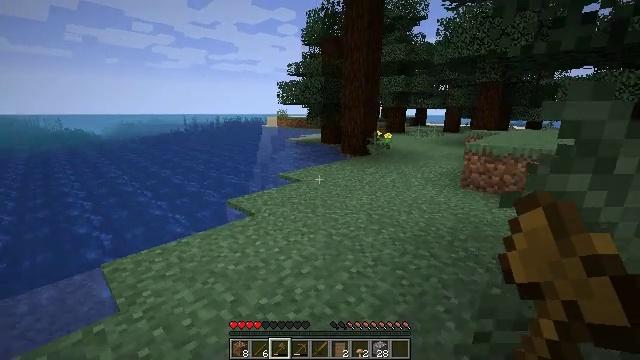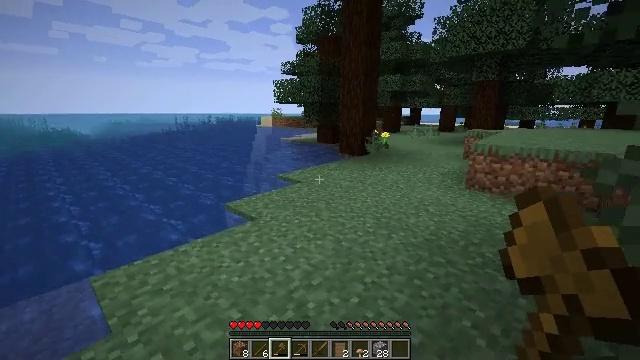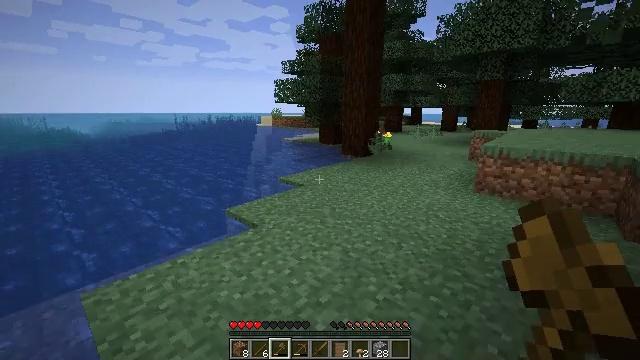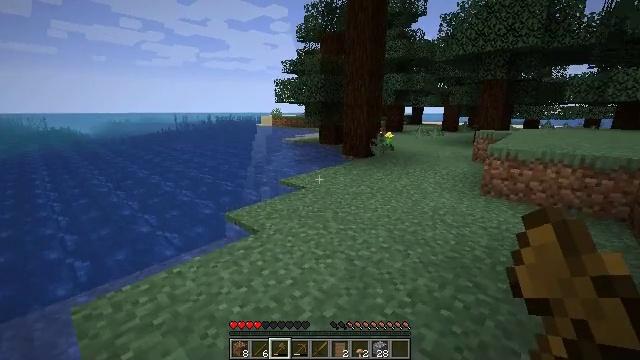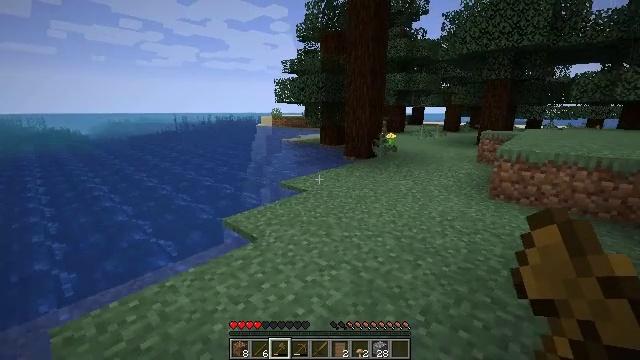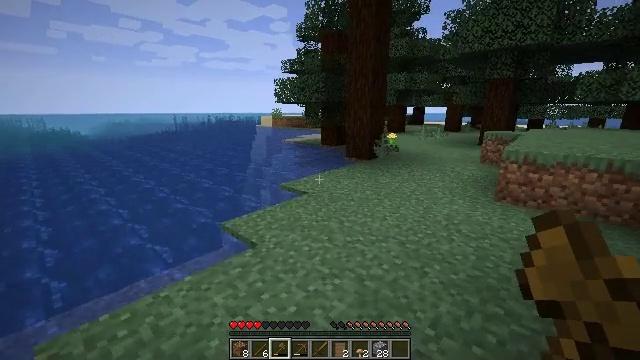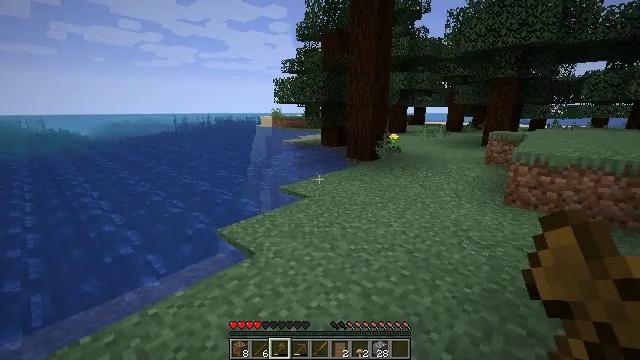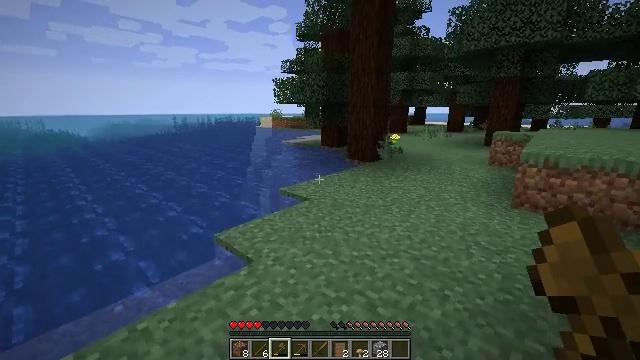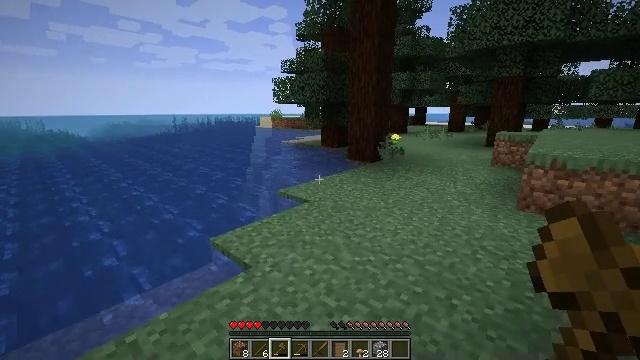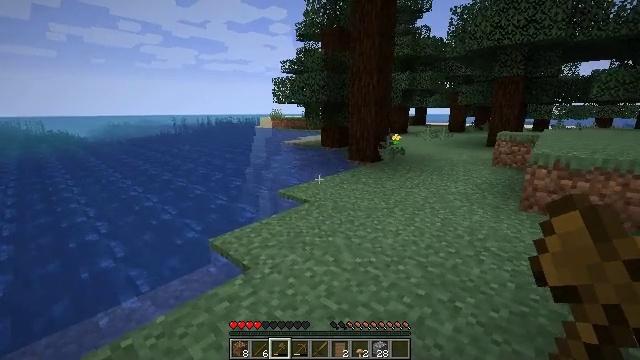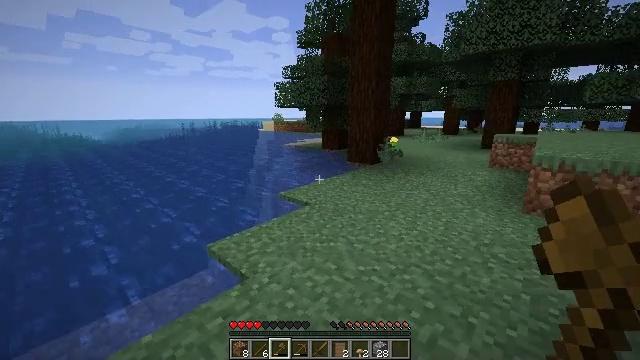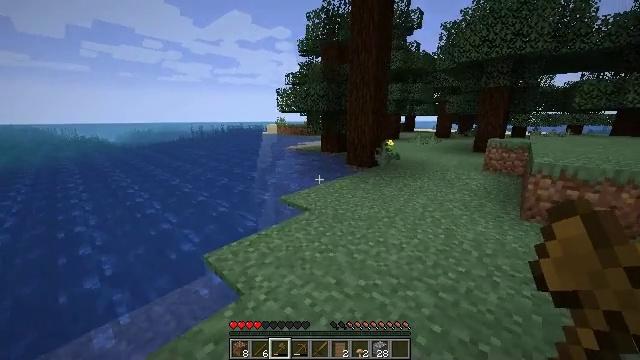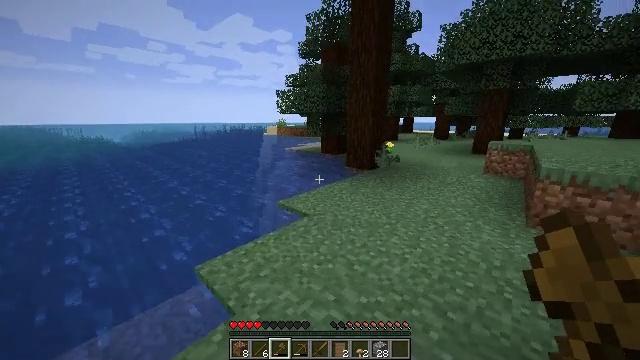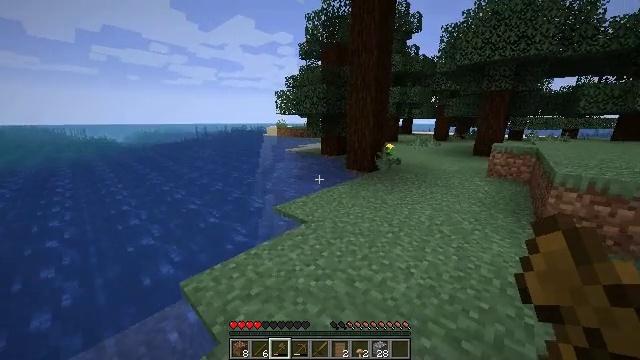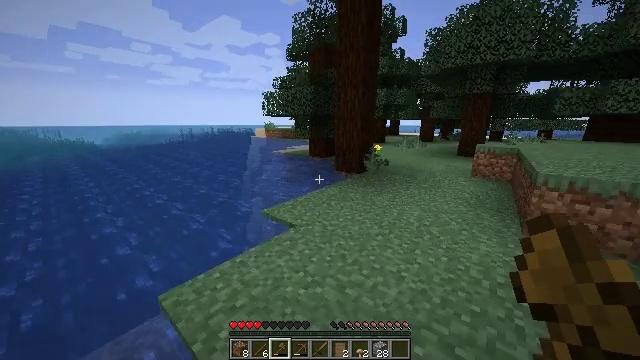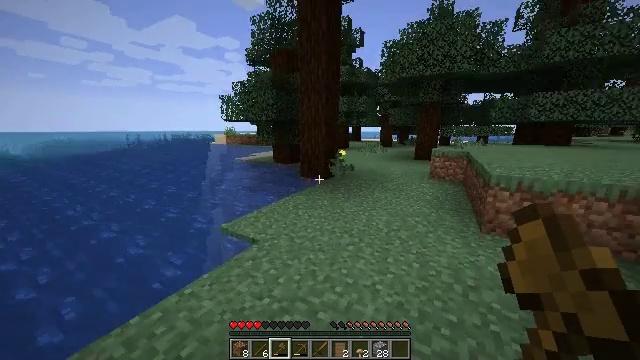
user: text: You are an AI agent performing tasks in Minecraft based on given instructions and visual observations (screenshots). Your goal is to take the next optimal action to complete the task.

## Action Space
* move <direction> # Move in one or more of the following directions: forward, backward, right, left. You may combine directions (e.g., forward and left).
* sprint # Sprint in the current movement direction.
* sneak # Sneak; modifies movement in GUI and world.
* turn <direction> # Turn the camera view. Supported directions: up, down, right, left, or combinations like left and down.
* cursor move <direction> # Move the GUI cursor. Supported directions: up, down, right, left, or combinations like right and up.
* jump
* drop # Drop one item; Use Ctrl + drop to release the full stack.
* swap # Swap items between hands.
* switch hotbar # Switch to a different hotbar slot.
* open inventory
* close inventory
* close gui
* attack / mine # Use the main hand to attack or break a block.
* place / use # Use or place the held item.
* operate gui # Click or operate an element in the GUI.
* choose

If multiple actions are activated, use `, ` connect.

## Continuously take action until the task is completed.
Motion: motion action
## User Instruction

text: Shovel up some gravel.
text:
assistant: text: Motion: move forward, turn right
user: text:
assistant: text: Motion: move forward
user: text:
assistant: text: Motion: move forward
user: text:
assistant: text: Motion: no_op
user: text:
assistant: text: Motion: move forward
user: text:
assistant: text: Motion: move forward
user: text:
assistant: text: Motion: move forward
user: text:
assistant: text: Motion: no_op
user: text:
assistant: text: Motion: move forward
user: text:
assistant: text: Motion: move forward
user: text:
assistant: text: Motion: move forward
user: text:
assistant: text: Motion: move forward
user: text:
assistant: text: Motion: move forward
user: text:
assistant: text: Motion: move forward, turn right
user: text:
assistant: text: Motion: move forward, turn right and up
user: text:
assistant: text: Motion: move forward, turn right and up
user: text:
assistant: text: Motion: move forward, turn right
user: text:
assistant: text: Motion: move forward
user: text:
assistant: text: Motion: move forward
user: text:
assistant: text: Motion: move forward
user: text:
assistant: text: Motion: move forward
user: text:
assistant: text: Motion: move forward
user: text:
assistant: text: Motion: move forward
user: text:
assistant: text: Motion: move forward
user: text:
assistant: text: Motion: move forward, turn right
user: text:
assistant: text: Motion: move forward and move left, turn right and up
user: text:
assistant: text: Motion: move forward and move left, turn right and up
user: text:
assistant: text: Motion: move forward and move left, turn right
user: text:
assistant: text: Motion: move forward and move left
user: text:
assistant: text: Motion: move forward and move left